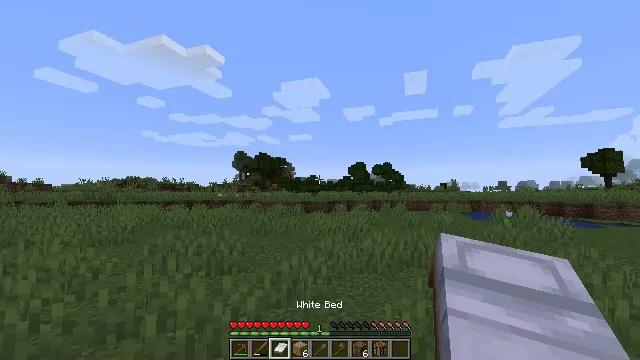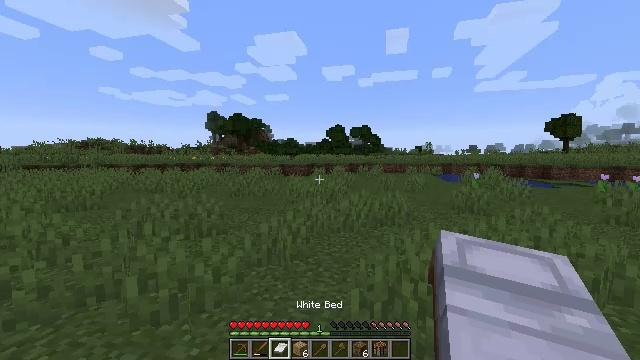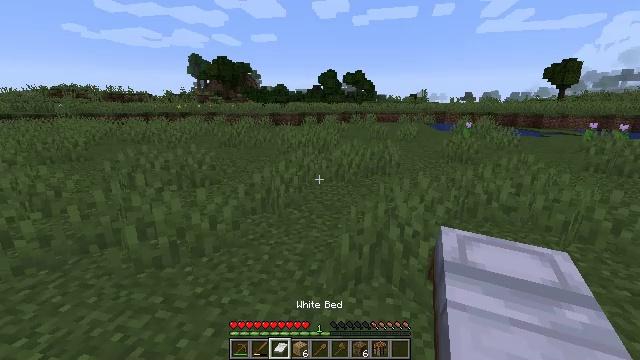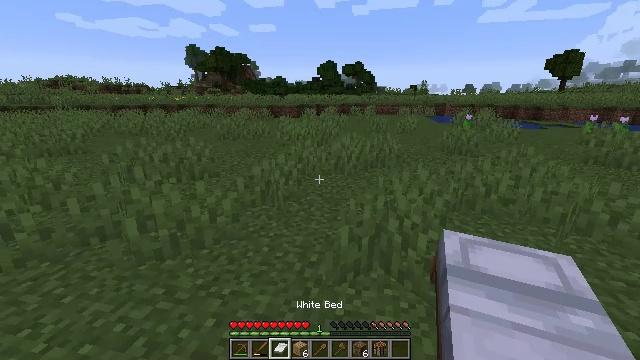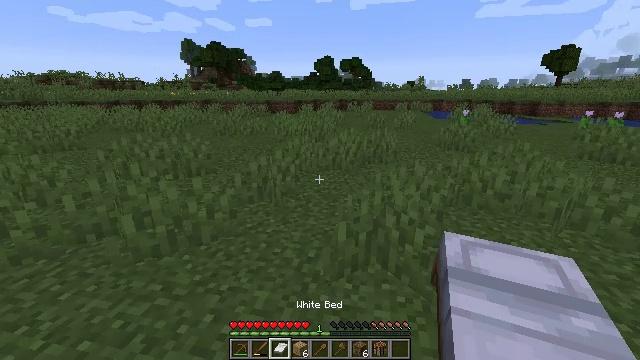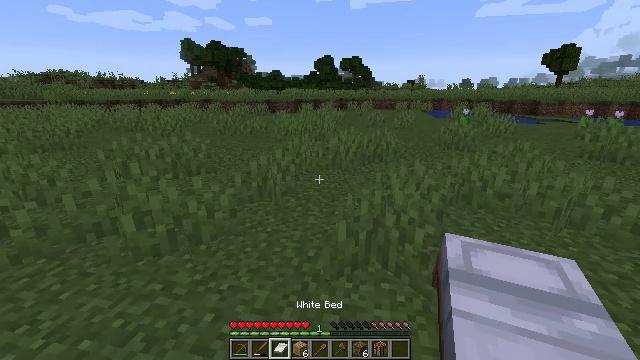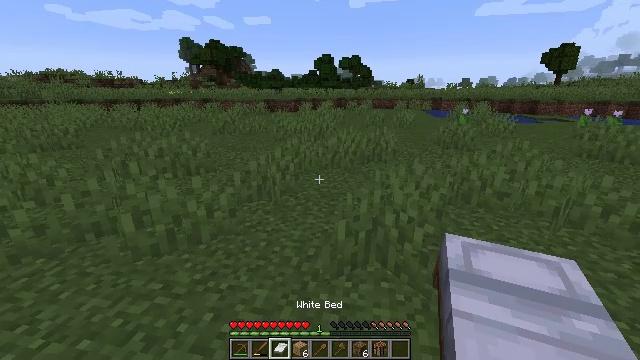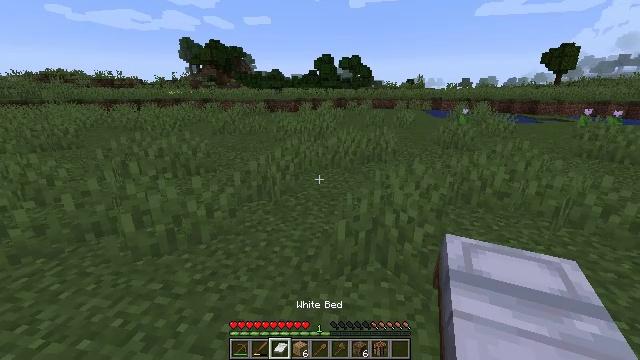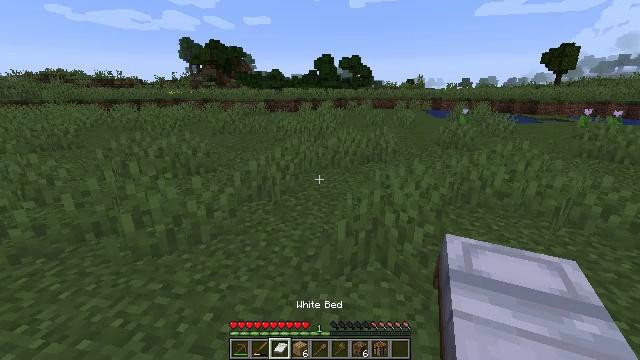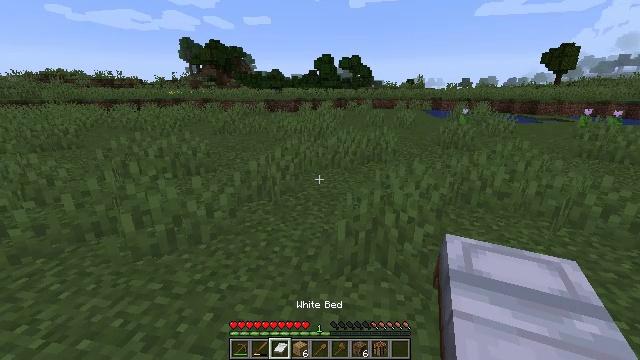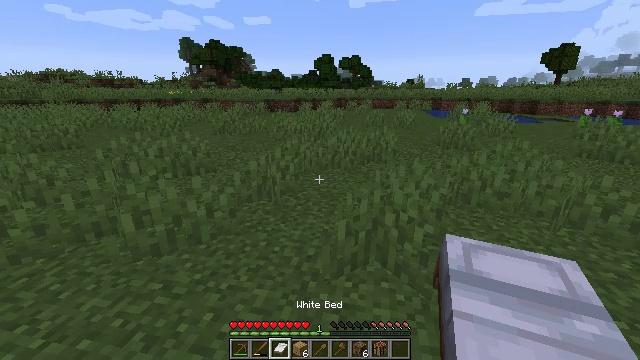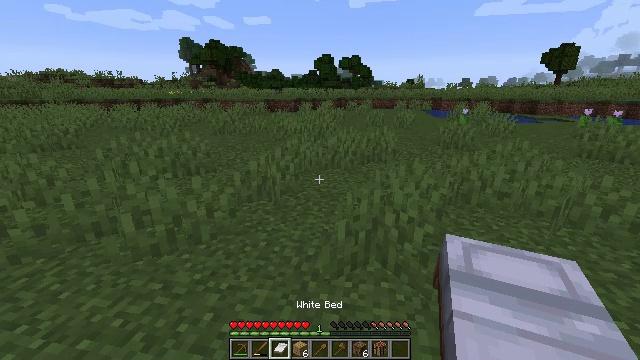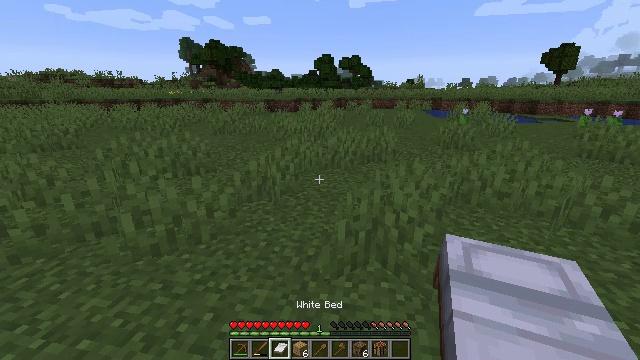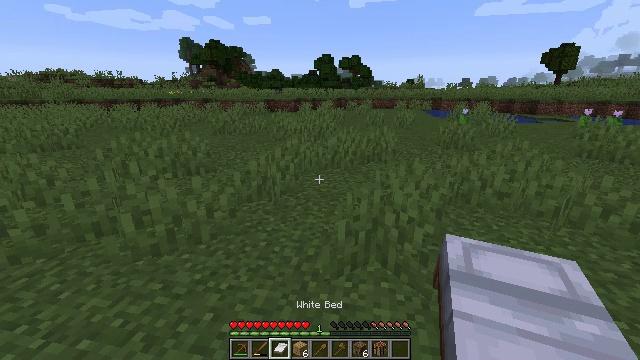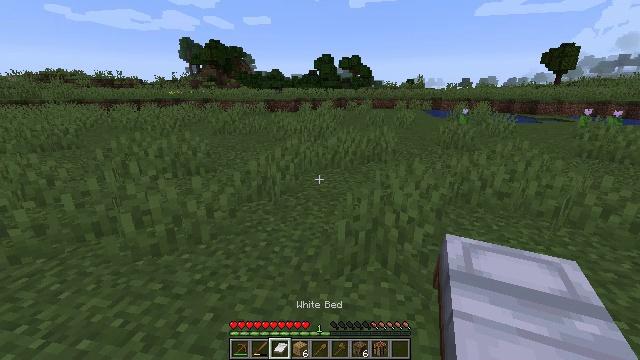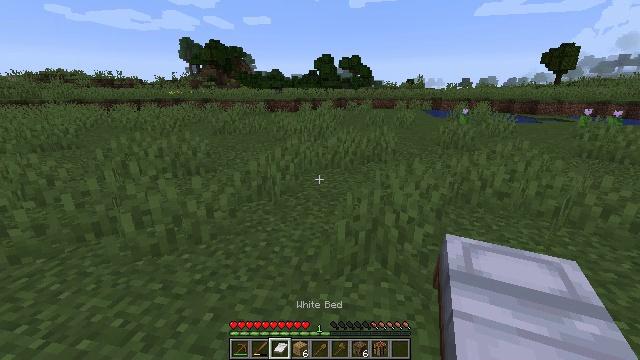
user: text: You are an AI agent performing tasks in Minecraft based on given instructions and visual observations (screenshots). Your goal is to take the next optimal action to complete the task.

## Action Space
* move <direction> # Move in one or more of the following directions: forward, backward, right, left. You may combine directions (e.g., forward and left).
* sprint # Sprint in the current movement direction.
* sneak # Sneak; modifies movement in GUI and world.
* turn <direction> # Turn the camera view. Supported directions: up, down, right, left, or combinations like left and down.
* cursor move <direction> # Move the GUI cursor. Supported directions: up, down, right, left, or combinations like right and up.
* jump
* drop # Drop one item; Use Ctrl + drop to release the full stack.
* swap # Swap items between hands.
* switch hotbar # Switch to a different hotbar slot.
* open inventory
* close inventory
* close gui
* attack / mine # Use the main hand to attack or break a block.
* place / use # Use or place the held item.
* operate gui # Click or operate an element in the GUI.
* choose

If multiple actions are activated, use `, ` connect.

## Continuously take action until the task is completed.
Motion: motion action
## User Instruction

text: Mine oak leaves.
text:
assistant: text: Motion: turn right and down
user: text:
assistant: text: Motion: turn right and down
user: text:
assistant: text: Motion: turn down
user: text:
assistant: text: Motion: no_op
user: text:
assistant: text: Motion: no_op
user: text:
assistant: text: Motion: no_op
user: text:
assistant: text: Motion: no_op
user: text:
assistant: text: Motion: no_op
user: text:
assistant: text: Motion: no_op
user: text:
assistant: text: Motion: no_op
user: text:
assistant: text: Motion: no_op
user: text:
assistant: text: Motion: no_op
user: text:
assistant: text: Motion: no_op
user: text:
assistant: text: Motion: no_op
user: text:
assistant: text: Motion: no_op
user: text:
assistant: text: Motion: no_op
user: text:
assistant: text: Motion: no_op
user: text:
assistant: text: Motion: no_op
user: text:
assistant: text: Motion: no_op
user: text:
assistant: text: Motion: no_op
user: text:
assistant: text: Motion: no_op
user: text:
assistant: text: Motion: no_op
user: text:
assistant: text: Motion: no_op
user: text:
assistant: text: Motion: no_op
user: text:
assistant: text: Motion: no_op
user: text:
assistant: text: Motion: no_op
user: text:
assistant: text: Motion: no_op
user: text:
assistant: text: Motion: no_op
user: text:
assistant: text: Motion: no_op
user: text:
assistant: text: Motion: no_op